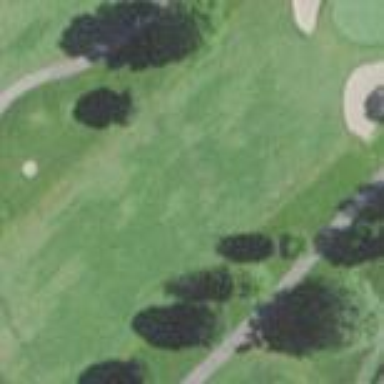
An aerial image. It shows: Golf fairway surrounded by grass.